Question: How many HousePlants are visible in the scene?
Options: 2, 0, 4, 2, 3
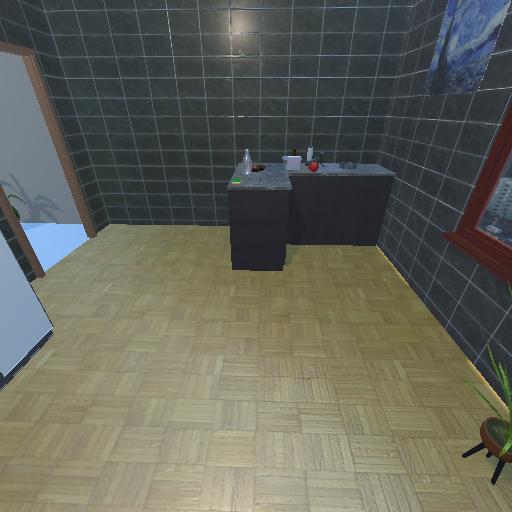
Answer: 2